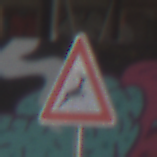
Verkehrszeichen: WildwechselLinks
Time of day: Midday
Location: Roofed (Special)
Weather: Overcast
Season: NotSpecified
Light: Natural